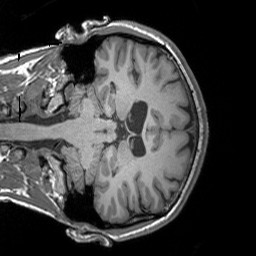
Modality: T1w
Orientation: coronal
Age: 26
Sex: female
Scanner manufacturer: siemens
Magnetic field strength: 3 T
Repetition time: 1.9 s
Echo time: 0.00252 s